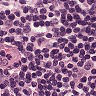
Metastatic tissue present: no